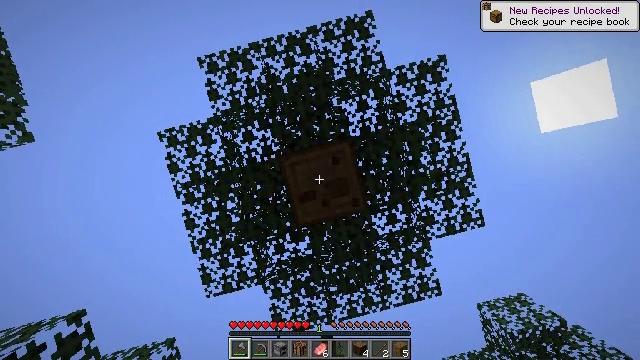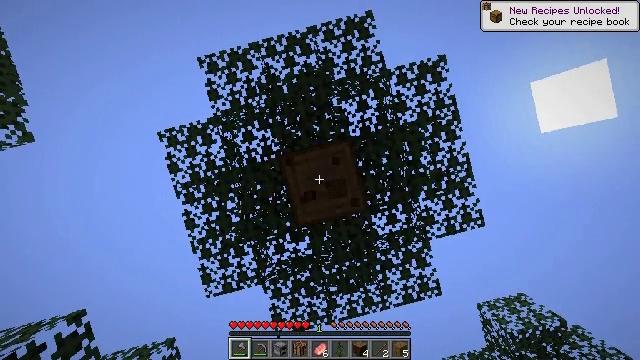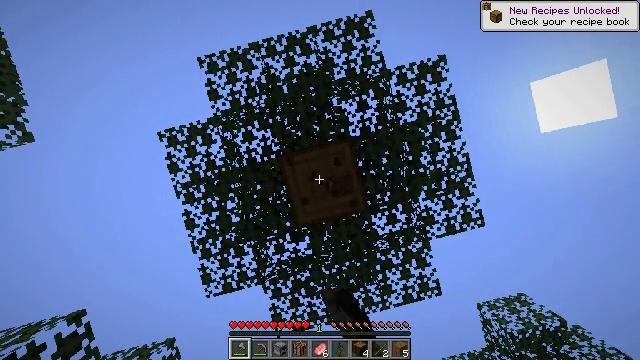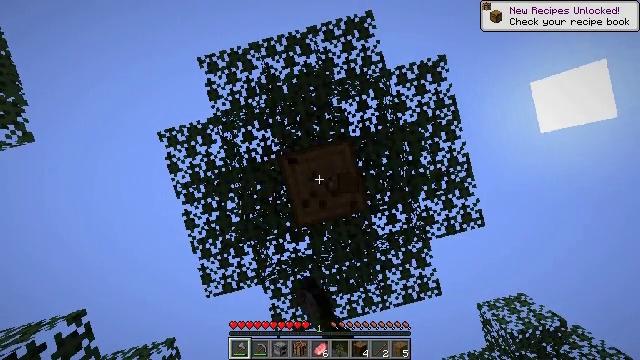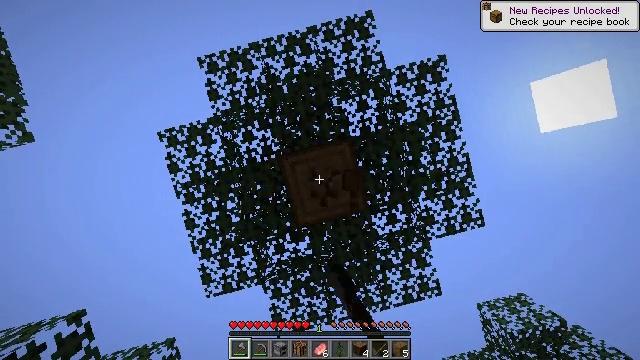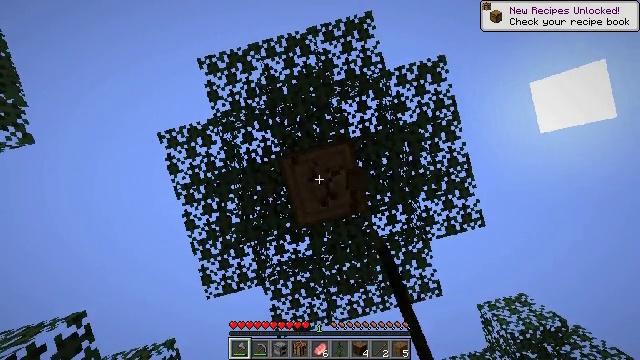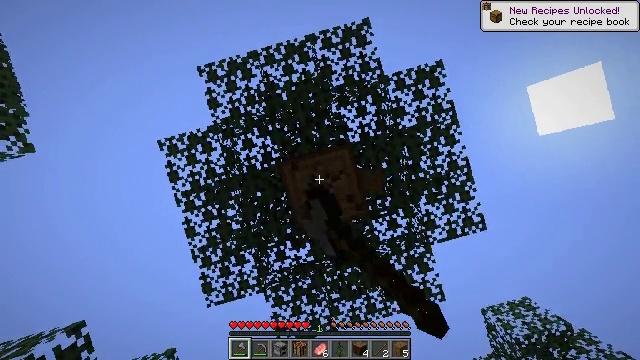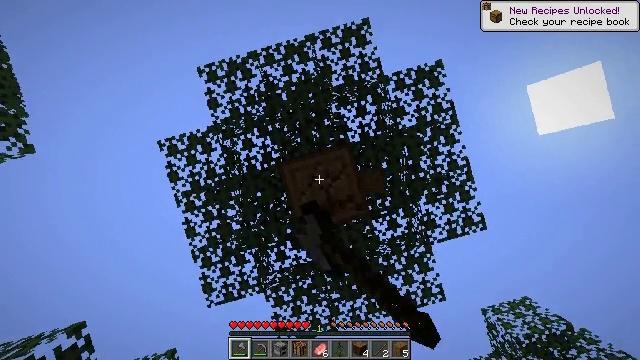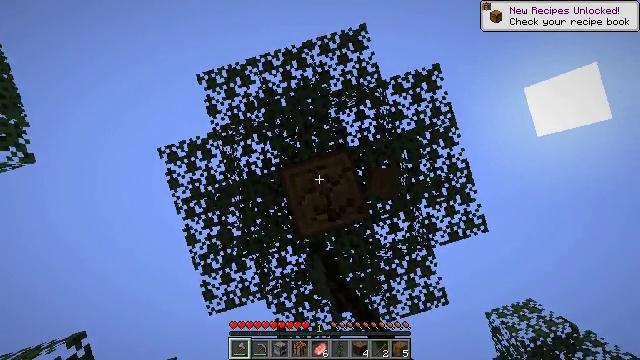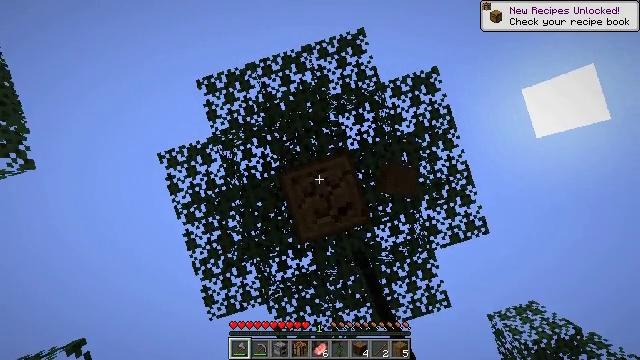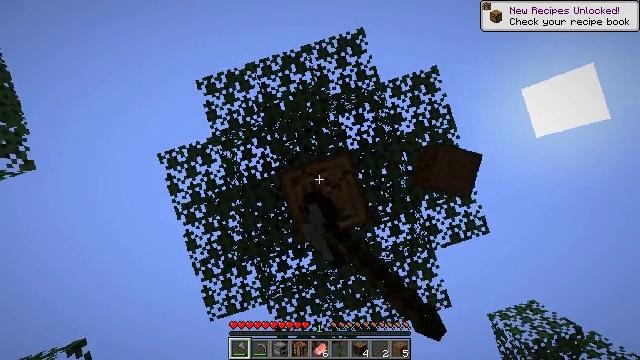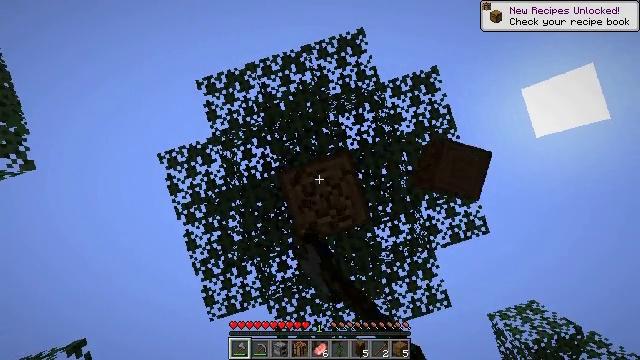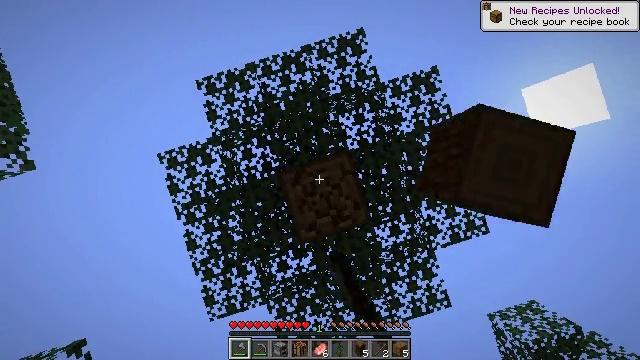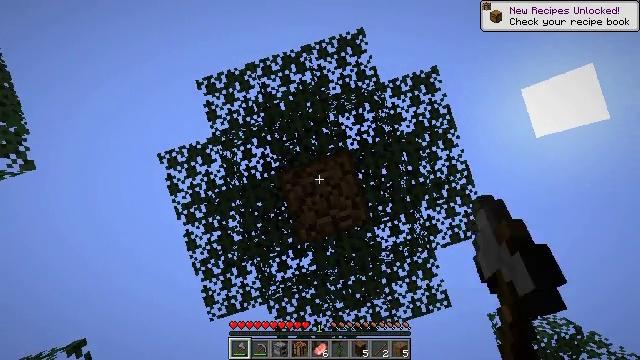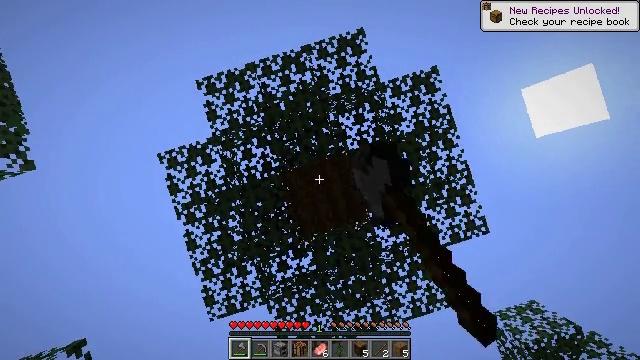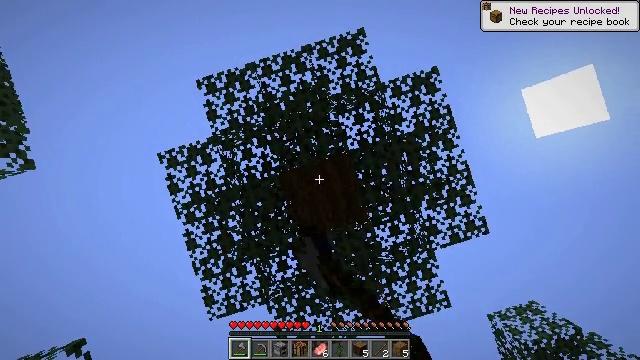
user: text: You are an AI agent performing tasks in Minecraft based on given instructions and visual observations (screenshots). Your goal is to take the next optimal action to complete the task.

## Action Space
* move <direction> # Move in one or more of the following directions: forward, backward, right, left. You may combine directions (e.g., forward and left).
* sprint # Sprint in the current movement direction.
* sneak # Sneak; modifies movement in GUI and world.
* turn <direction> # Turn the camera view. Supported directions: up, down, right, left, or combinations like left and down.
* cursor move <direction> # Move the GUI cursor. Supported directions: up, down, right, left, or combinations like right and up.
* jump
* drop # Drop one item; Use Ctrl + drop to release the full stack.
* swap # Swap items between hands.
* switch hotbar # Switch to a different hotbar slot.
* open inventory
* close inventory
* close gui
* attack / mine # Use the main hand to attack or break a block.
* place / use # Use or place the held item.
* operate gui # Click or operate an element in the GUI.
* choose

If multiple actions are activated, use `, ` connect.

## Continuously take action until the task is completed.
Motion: motion action
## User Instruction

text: Break the spruce log from the tree.
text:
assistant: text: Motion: attack / mine
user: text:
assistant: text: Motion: attack / mine
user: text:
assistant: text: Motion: attack / mine
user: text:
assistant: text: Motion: attack / mine
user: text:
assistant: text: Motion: attack / mine
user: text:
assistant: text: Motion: turn up, attack / mine
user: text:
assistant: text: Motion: attack / mine
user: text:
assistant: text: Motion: turn up, attack / mine
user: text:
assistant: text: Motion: attack / mine
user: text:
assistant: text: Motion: attack / mine
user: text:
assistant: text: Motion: attack / mine
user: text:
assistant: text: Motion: attack / mine
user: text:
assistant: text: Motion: attack / mine
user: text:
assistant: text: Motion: attack / mine
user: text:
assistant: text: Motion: attack / mine
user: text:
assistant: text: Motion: turn right, attack / mine
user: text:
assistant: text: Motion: attack / mine
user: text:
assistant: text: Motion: attack / mine
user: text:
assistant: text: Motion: attack / mine
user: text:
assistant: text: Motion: attack / mine
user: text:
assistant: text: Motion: attack / mine
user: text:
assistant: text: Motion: attack / mine
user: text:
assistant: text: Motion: attack / mine
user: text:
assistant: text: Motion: attack / mine
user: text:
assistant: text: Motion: attack / mine
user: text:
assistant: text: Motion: attack / mine
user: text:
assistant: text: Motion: attack / mine
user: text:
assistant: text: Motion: attack / mine
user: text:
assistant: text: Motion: attack / mine
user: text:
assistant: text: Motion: attack / mine